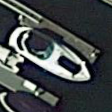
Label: Civil_yacht